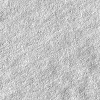
Atmospheric dust classification: not_dusty